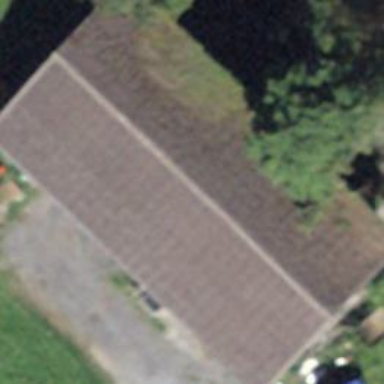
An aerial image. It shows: Shed.